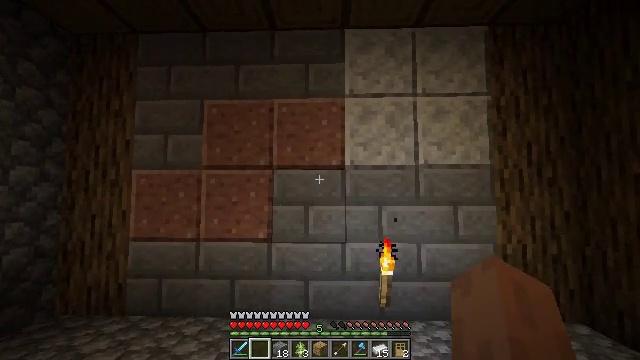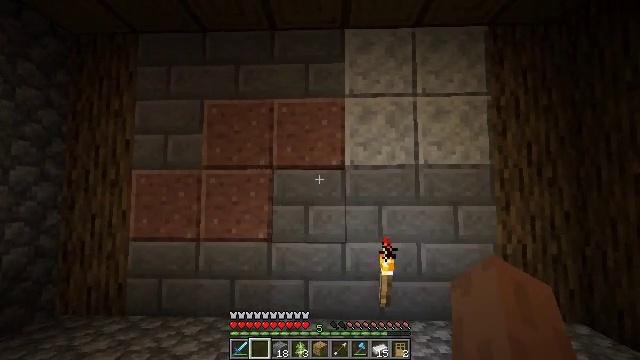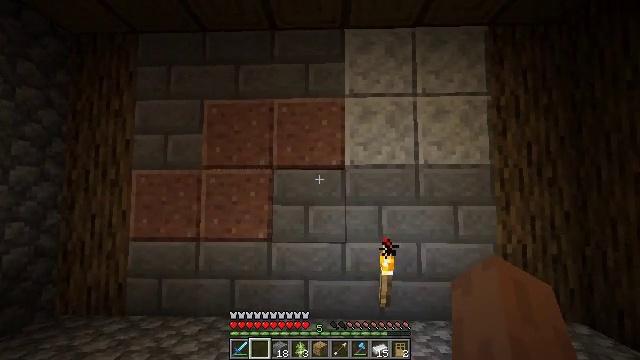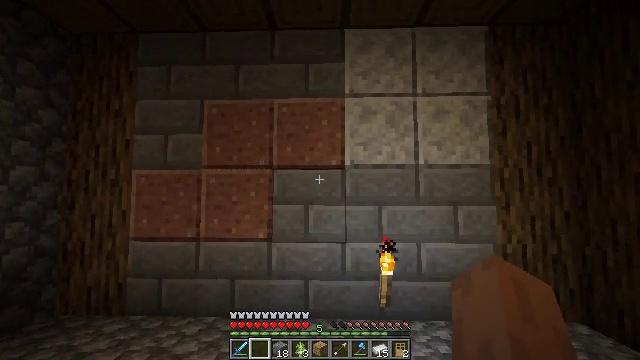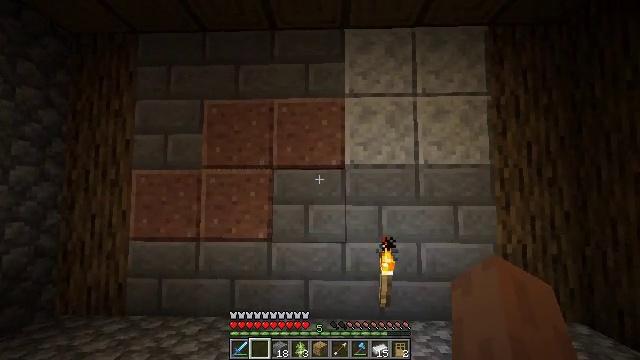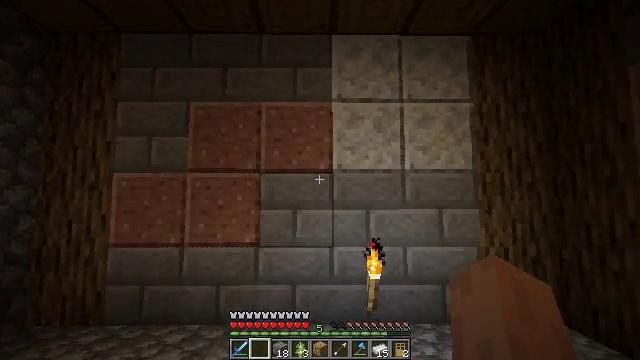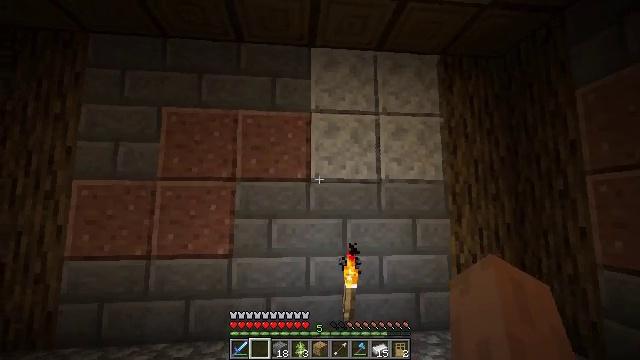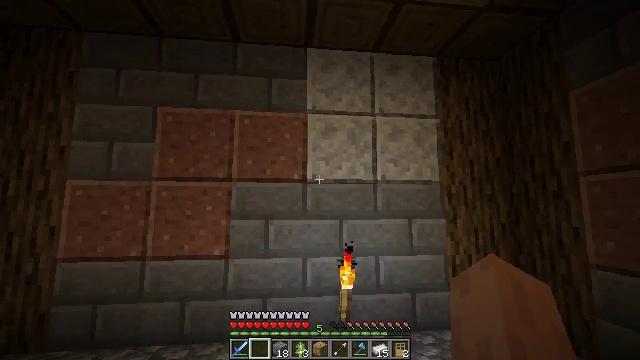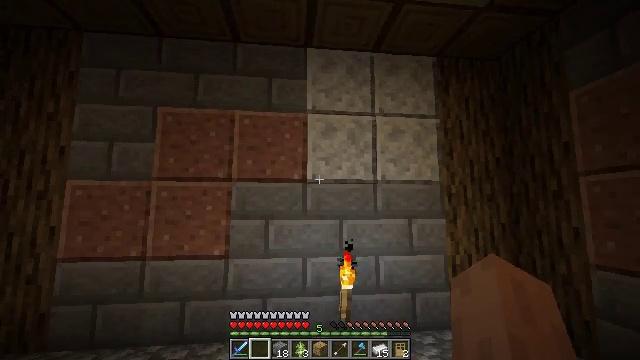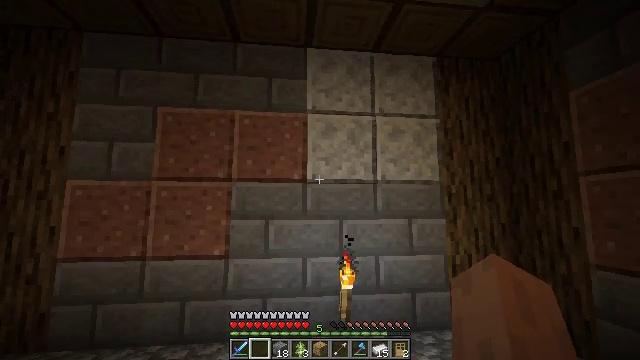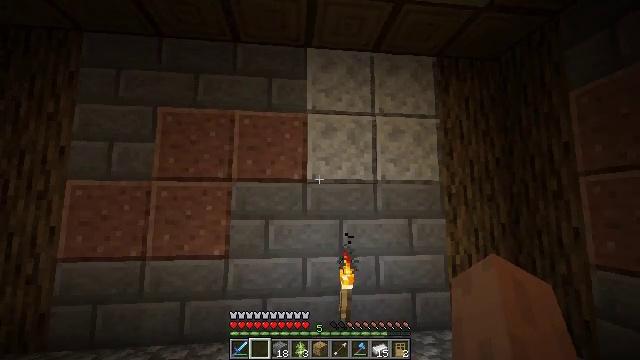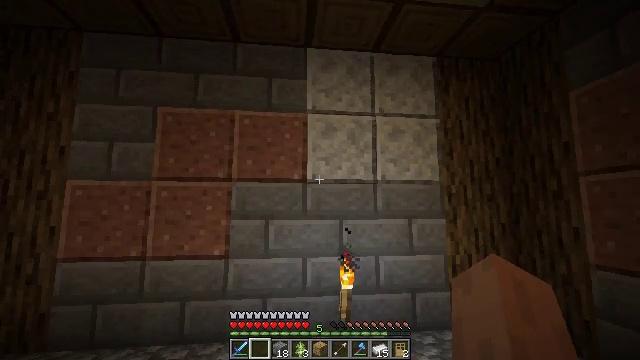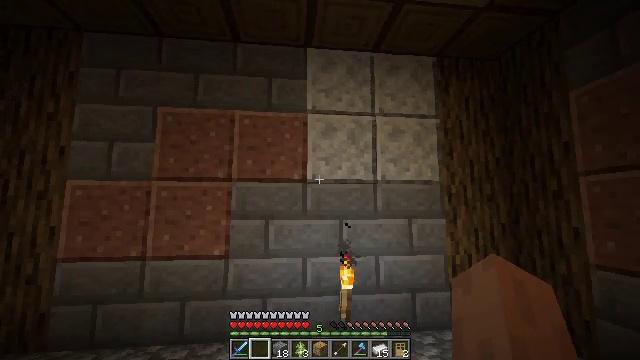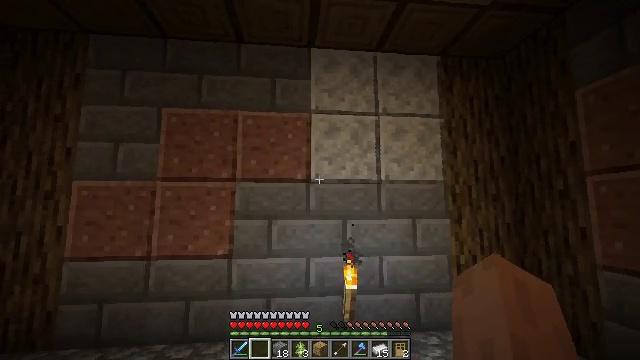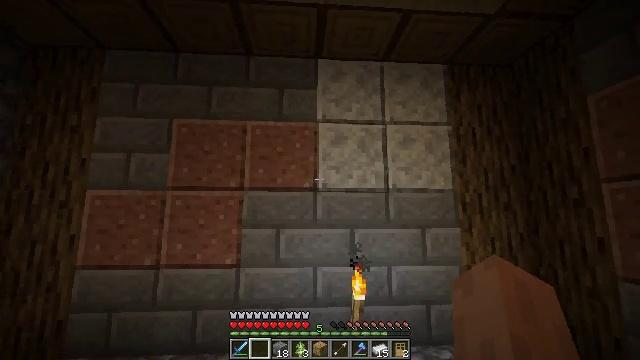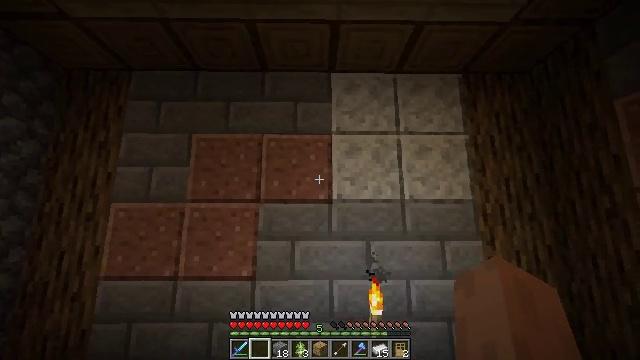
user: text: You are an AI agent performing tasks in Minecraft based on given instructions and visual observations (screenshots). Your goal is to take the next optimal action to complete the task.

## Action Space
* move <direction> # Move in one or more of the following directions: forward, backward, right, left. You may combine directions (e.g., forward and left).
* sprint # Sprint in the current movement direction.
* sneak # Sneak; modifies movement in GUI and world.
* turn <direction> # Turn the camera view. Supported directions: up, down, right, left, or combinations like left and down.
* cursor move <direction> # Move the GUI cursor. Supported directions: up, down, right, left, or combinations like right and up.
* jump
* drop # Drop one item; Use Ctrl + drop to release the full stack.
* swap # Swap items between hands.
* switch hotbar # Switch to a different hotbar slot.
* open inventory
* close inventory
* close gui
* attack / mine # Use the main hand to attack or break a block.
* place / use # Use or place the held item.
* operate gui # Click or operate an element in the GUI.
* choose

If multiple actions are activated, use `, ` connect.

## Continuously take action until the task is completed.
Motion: motion action
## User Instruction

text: Harvest some polished diorite for decoration.
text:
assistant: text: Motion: no_op
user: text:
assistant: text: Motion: no_op
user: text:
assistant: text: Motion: no_op
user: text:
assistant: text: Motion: no_op
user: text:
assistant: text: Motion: turn right
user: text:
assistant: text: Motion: turn right and up
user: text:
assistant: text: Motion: no_op
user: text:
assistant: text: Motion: no_op
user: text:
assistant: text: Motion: no_op
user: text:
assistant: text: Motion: no_op
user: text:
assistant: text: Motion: no_op
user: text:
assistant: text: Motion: no_op
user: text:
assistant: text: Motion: no_op
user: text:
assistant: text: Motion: turn left and up
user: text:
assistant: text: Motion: turn left and up
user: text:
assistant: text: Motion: no_op
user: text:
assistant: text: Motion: no_op
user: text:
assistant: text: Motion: no_op
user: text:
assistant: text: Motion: no_op
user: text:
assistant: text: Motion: no_op
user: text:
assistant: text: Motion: no_op
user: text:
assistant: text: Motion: move forward
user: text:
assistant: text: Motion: move forward
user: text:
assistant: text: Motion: move forward
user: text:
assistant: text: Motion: move forward, turn right
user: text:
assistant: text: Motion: turn right and down
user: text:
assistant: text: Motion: no_op
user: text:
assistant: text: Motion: no_op
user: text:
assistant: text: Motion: no_op
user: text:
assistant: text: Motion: no_op